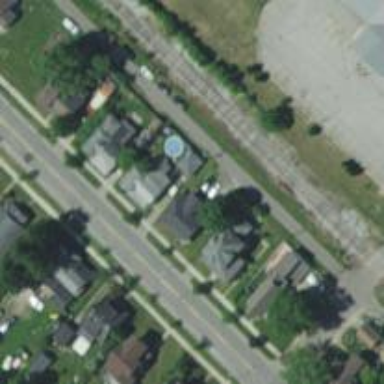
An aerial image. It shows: Alley classified as service road.